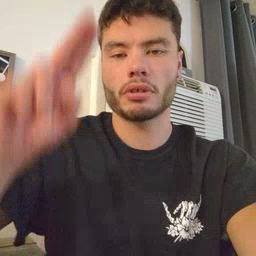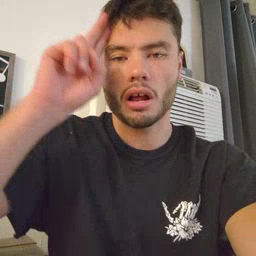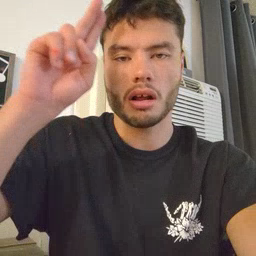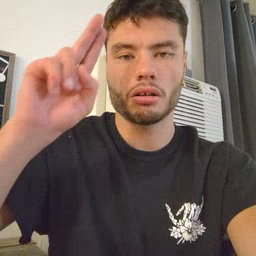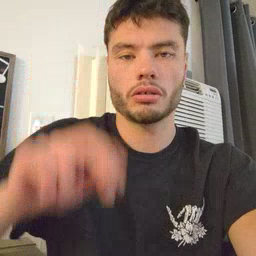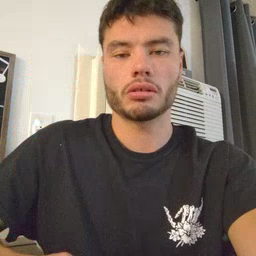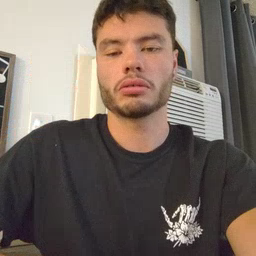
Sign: uncle